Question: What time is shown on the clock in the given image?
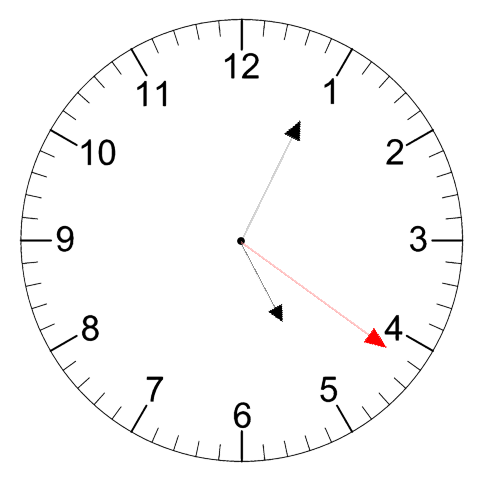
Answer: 05:04:21